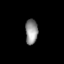
Tissue: lung
Cell type: Epithelial cells
Senescence score: 0.1975
Nuclear area (px): 304
Mean DAPI intensity: 145.211